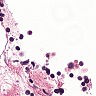
Metastatic tissue present: no